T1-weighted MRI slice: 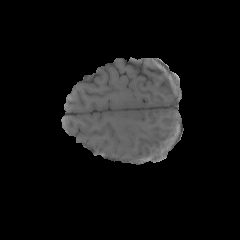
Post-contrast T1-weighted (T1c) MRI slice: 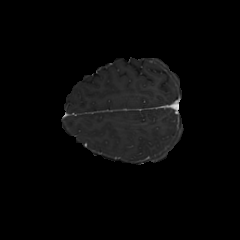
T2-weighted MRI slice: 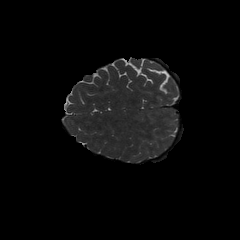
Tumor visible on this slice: no